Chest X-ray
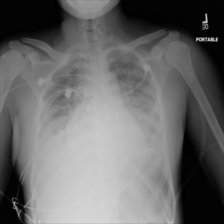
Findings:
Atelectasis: negative
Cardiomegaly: negative
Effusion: negative
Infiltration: negative
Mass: negative
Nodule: negative
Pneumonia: negative
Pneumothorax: negative
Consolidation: negative
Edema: negative
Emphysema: negative
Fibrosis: negative
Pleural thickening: negative
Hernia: negative